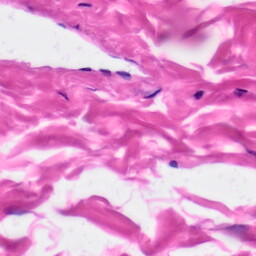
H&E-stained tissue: Skin